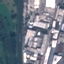
Land use / land cover class: Industrial